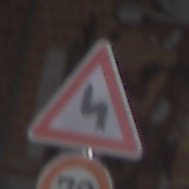
Verkehrszeichen: DoppelkurveZunaechstLinks
Zusatzzeichen unten: Geschwindigkeit70
Umgebung: Roofed, Special
Tageszeit: Midday
Wetter: Overcast
Licht: Natural
Jahreszeit: NotSpecified
Kontrast: MediumContrast